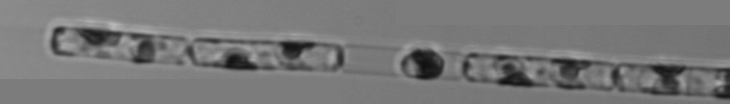
Label: Guinardia_delicatula_TAG_internal_parasite